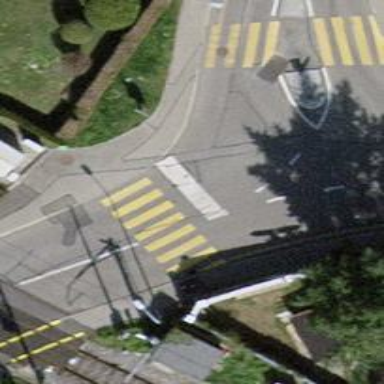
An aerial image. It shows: Uncontrolled zebra crossing.